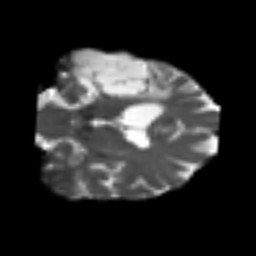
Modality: T2w
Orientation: coronal
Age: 54
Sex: male
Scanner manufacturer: siemens
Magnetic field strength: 3 T
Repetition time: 5.561 s
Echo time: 0.0788 s